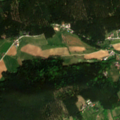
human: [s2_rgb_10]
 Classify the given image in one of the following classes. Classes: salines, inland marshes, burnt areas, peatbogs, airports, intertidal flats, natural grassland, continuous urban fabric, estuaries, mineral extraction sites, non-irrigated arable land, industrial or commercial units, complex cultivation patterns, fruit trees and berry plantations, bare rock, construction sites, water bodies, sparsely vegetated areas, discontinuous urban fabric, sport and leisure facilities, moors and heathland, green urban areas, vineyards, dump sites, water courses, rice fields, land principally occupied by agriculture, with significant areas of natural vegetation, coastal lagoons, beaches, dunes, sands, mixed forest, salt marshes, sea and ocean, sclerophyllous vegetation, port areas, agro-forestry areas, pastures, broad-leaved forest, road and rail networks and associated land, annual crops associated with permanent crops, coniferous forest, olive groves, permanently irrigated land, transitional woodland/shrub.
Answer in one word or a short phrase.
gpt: discontinuous urban fabric, pastures, complex cultivation patterns, coniferous forest